Question: I have a page with five text boxes, each one representing a field in my database table and a search button:

If I were using SQL I could build my SQL statement depending on which fields have data in them.
However, I want to use LINQ, and I'm at a loss as to how to accomplish this. For instance, take a look at the query below:
'''
var db = new BookDBDataContext();
var q =
from a in db.Books
where a.Title.Contains(txtBookTitle) &&
a.Author.Contains(txtAuthor) &&
a.Publisher.Contains(txtPublisher)
select a.ID;
'''
The query above will return data where all the fields match data in the table. But, what if the user didn't enter an Author in the txtAuthor field? If I were building this as a query string, I could check each field for data and add it to the query string. Since this is LINQ, I can't dynamically change the search criteria, it seems.
Any advice would be greatly appreciated!
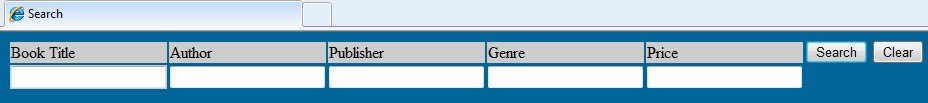
Answer: '''
var db = new BookDBDataContext();
var q = (from a in db.Books
where a.Title.Contains(txtBookTitle));
if(!String.IsNullOrEmpty(txtAuthor))
{
q = q.Where(a => a.Author.Contains(txtAuthor));
}
if(!String.IsNullOrEmpty(txtAuthor))
{
q = q.Where(a => a.Publisher.Contains(txtPublisher));
}
var id = q.Select(a => a.ID);
'''